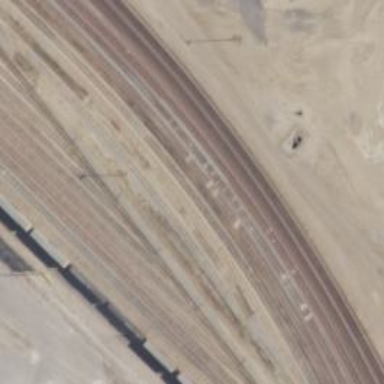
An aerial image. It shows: Railway yard used for servicing trains.